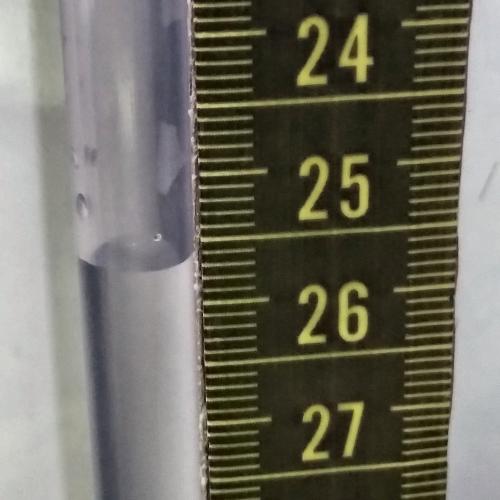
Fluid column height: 25.6 cm